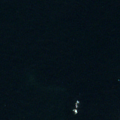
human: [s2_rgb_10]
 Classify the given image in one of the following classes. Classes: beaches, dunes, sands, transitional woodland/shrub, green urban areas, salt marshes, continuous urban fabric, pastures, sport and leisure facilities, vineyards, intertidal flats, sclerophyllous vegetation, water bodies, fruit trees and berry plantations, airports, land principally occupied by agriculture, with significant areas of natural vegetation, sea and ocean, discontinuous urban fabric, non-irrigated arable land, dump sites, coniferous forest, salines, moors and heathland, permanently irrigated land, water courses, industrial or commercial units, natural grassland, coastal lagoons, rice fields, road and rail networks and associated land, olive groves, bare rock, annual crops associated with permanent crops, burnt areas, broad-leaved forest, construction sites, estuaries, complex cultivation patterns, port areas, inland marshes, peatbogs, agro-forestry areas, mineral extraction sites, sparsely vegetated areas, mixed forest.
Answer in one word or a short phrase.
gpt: sea and ocean